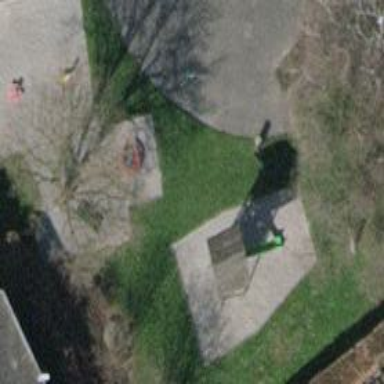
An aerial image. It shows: Playground with slide.